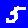
Digit: 5